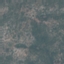
Land use / land cover class: HerbaceousVegetation